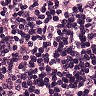
Metastatic tissue present: no